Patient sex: M
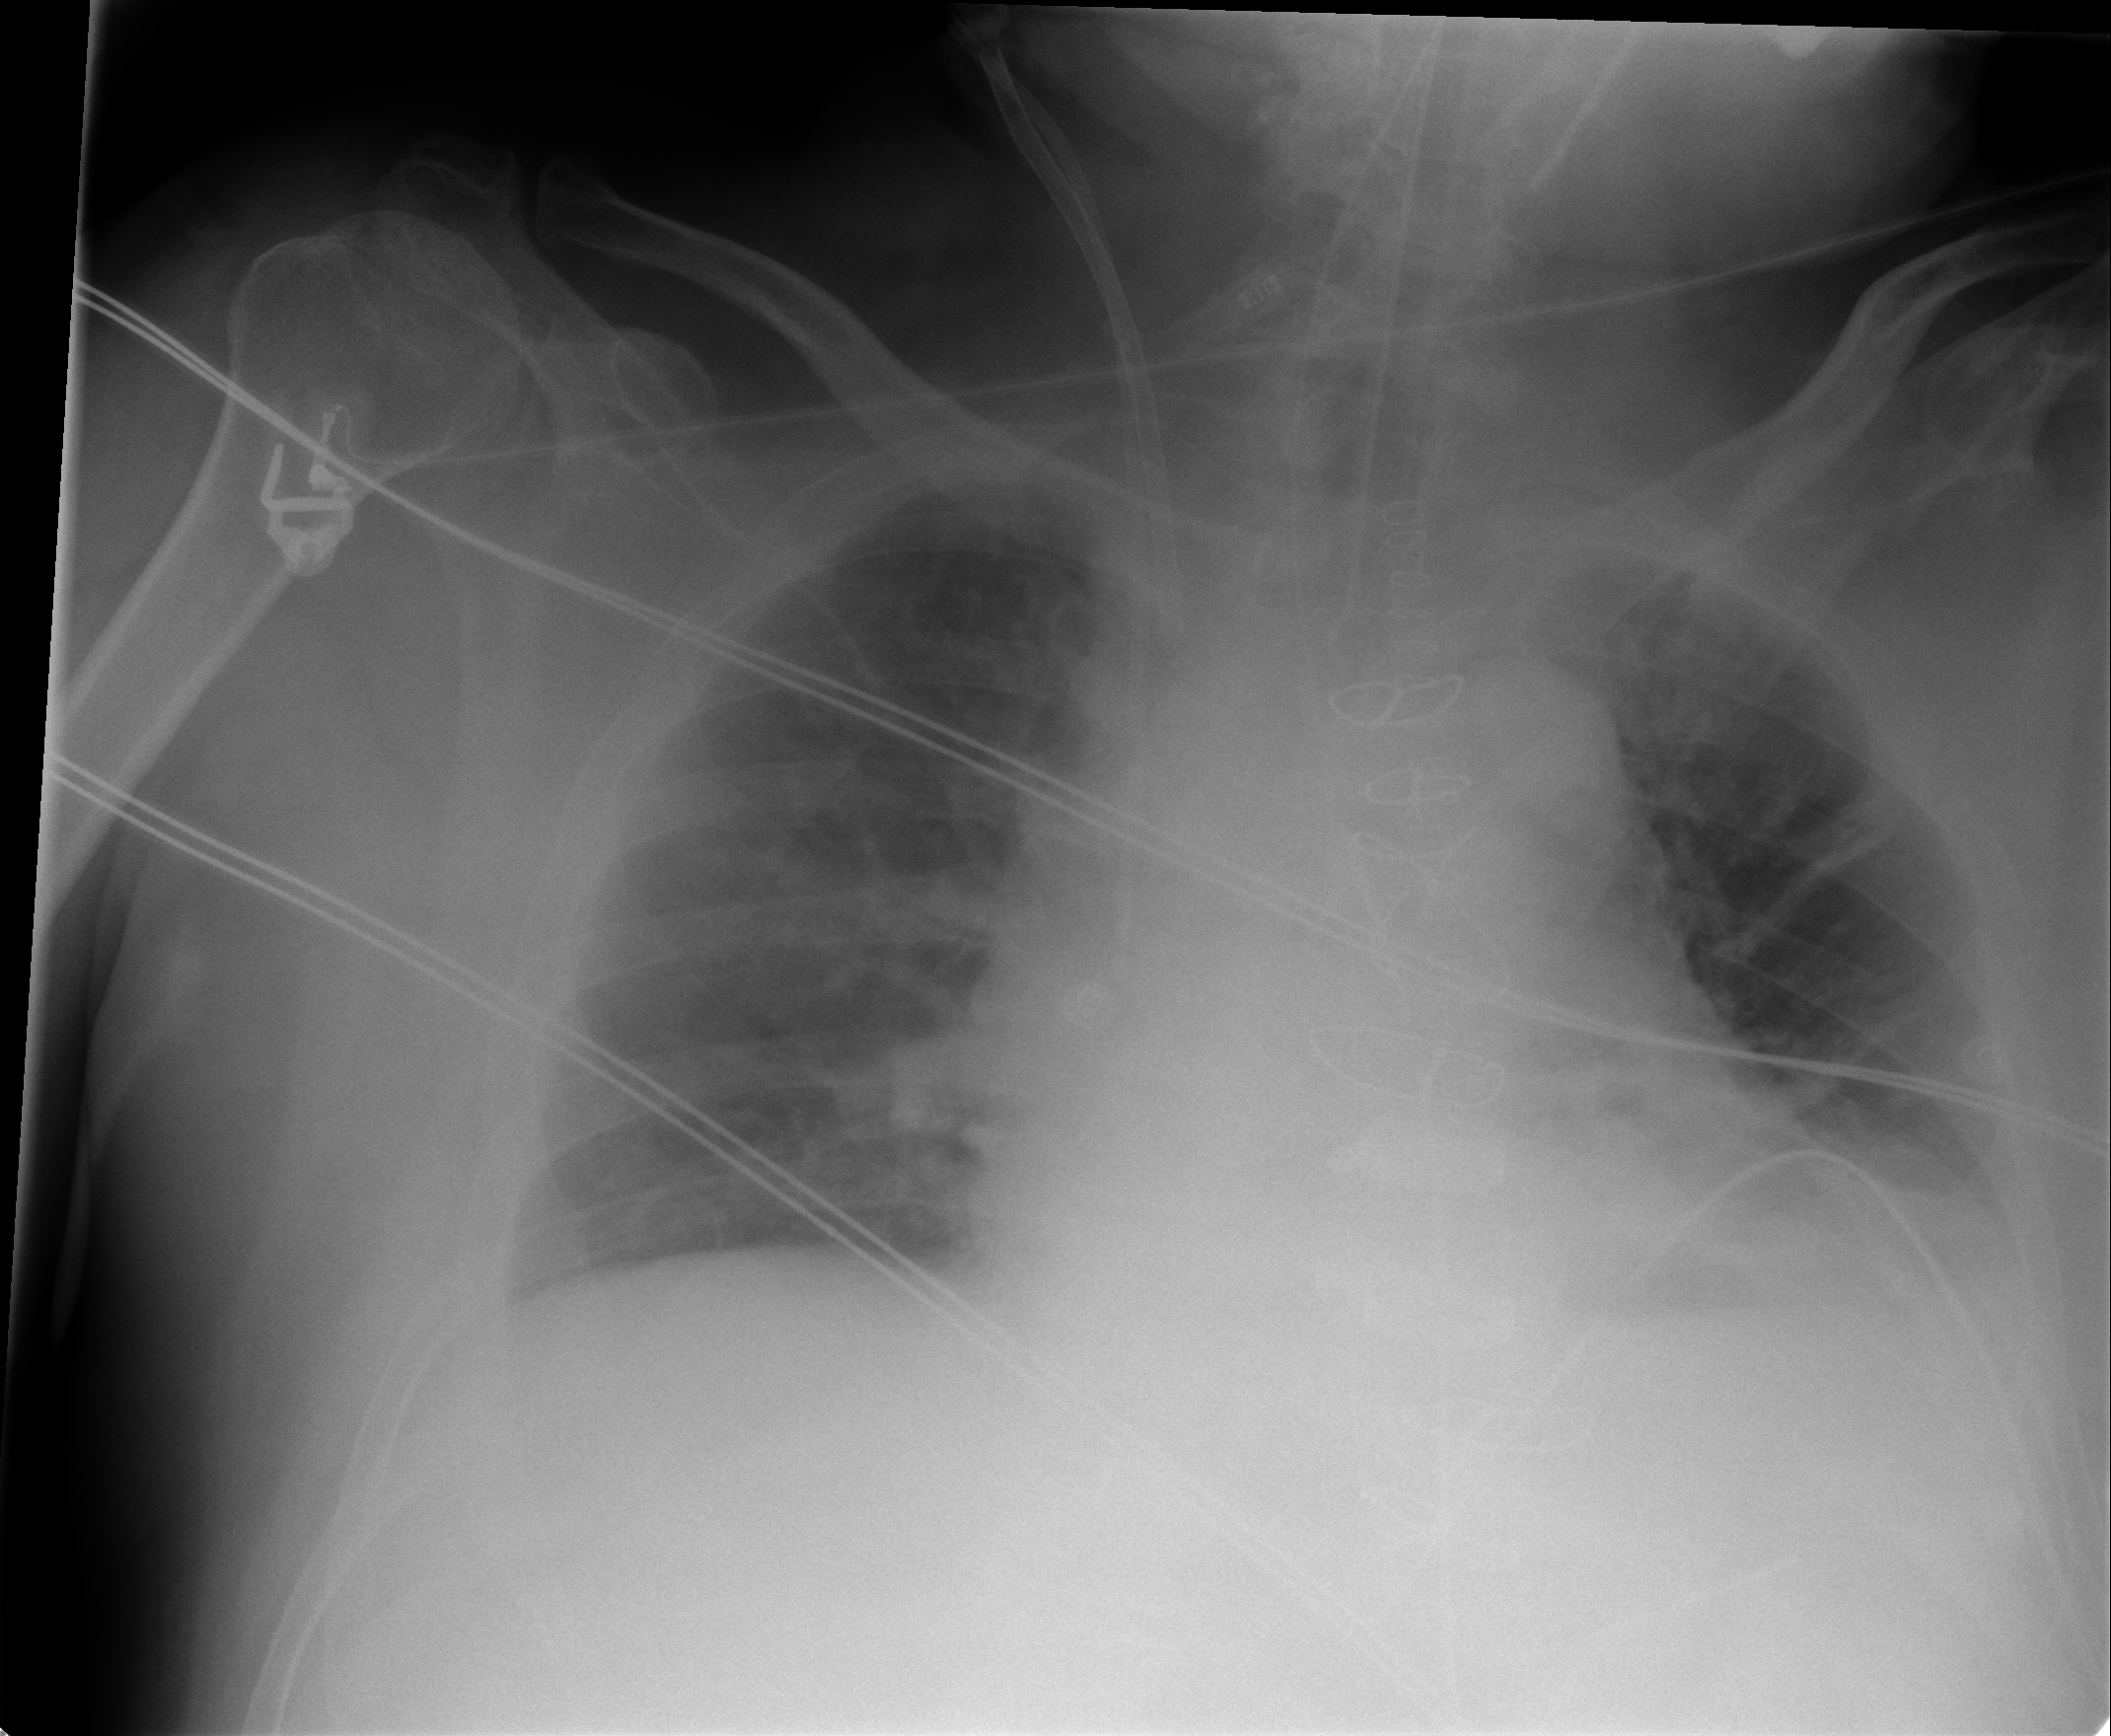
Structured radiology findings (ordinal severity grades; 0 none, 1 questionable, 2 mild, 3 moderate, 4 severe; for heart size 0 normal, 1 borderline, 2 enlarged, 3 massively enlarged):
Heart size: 2
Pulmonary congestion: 2
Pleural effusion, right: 0
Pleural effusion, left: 0
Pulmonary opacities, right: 0
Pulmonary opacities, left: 0
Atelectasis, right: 0
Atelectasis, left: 2